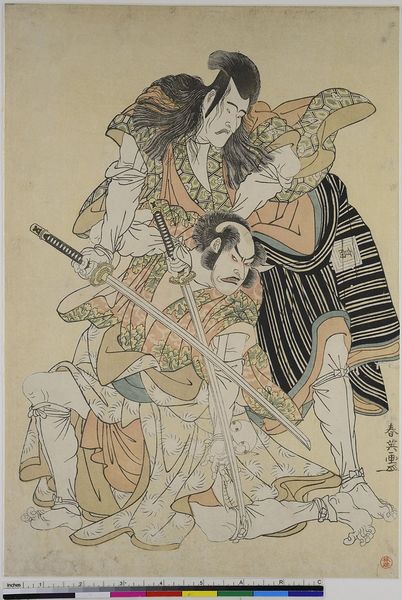
Künstler: Katsukawa Shun'ei
Standort: Hamburg
Institution: Museum für Kunst und Gewerbe Hamburg
Schlagwörter: kampf, mann, weiß, gelb, grün, ocker, männer, orange, schwarz, rot, hochformat, muster, kleidung, haare, lange haare, holzschnitt, grafik, graphik, streifen, schriftzeichen, barfuß, asien, druck, druckgraphik, druckgrafik, schwert, stempel, kämpfen, china, duell, zeit, schauspieler, farbholzschnitt, schauspielerin, samuraischwert, kabuki, edo, reproduktionen, 1800, schwertkampf, druckerzeugnisse, haar3e, schauspielgattungen, genres